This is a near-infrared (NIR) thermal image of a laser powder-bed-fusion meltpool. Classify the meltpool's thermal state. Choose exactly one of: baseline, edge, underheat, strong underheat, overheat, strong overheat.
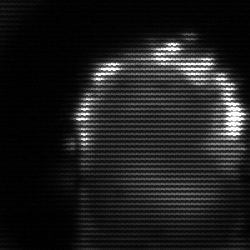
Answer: baseline